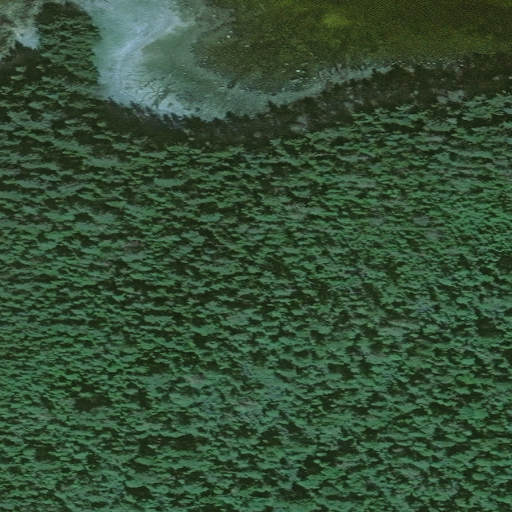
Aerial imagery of cape in Alaska named McNairy Point containing only unknown